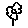
Label: flower